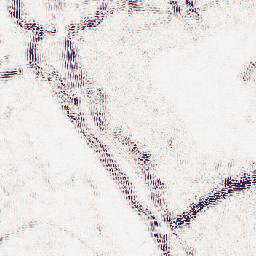
Category: wavelet
Decomposition family: wavelet_reverse_biorthogonal
Decomposition parameters: wavelet: rbio3.5
level: 2
Upsampling method: bspline
Upsampling parameters: scale: 8
Upsampling scale: 8